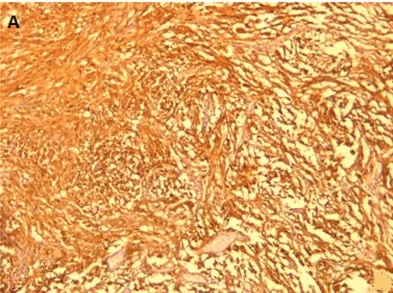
Immunohistochemical examination:. Positive immunostaining for S100 protein (X100).
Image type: pathology (immunostaining)